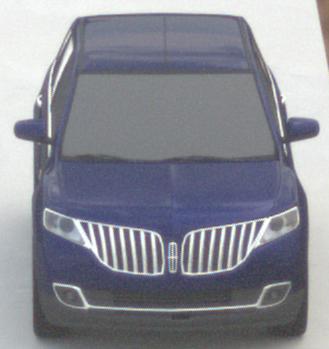
Make: Lincoln
Model: MKX
Detailed model: Gen. 1 CD3
Model produced from: 2010
Model produced until: 2015
Doors: 5
Color: blue
Road condition: dry road
Daytime: midday
Contrast: low contrast